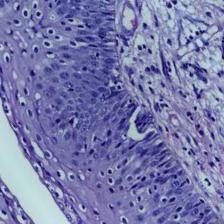
Diagnosis: Normal